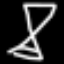
Label: hourglass